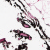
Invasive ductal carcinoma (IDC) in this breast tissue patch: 0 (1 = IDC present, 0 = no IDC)